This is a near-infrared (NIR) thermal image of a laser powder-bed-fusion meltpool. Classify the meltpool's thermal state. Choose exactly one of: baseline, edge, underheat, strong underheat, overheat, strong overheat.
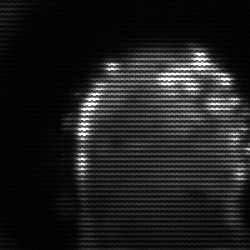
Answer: baseline